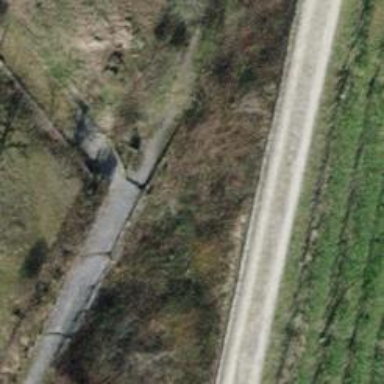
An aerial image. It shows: Compacted path road.